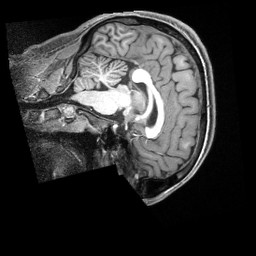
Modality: T1w
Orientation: sagittal
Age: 29
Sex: male
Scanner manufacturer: siemens
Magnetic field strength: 3 T
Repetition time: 2.3 s
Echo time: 0.00229 s